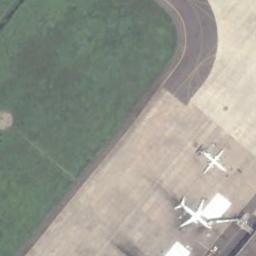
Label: airplane